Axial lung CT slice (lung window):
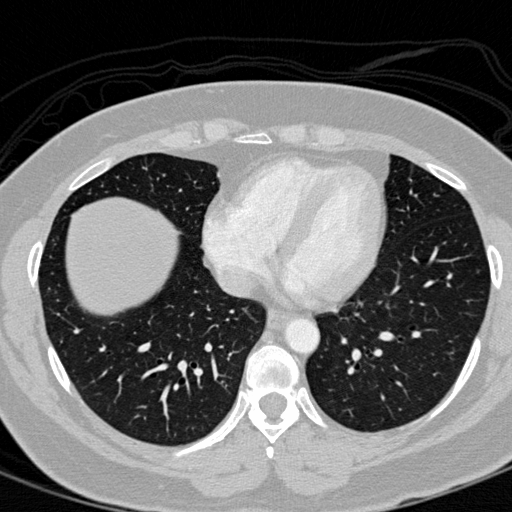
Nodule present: no